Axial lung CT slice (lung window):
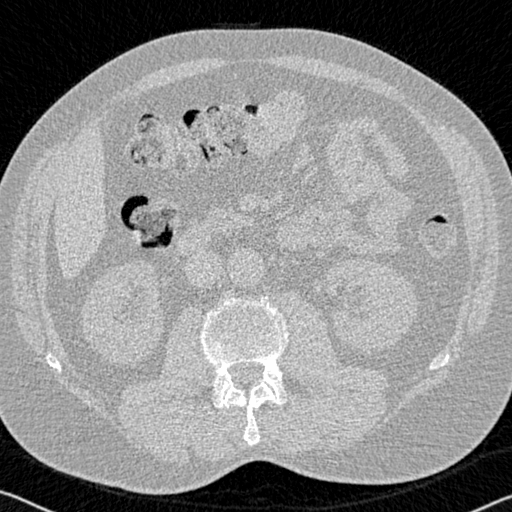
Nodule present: no